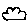
Label: cloud